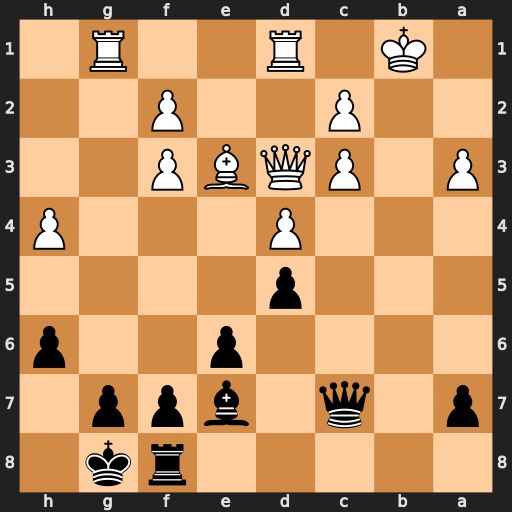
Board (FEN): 5rk1/p1q1bpp1/4p2p/3p4/3P3P/P1PQBP2/2P2P2/1K1R2R1
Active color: b
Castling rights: -
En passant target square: -
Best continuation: Bxa3 Ka2 Qa5 Bxh6 Bc1+ Kb1 Bxh6